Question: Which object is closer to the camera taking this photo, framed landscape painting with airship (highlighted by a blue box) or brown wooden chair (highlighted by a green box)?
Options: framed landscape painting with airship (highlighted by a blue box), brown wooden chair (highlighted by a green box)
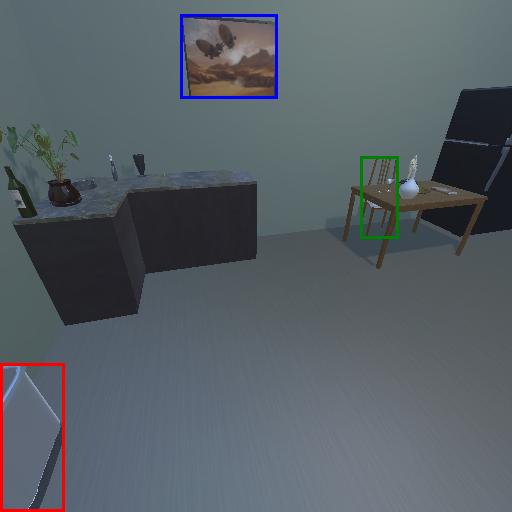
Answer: framed landscape painting with airship (highlighted by a blue box)